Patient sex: F
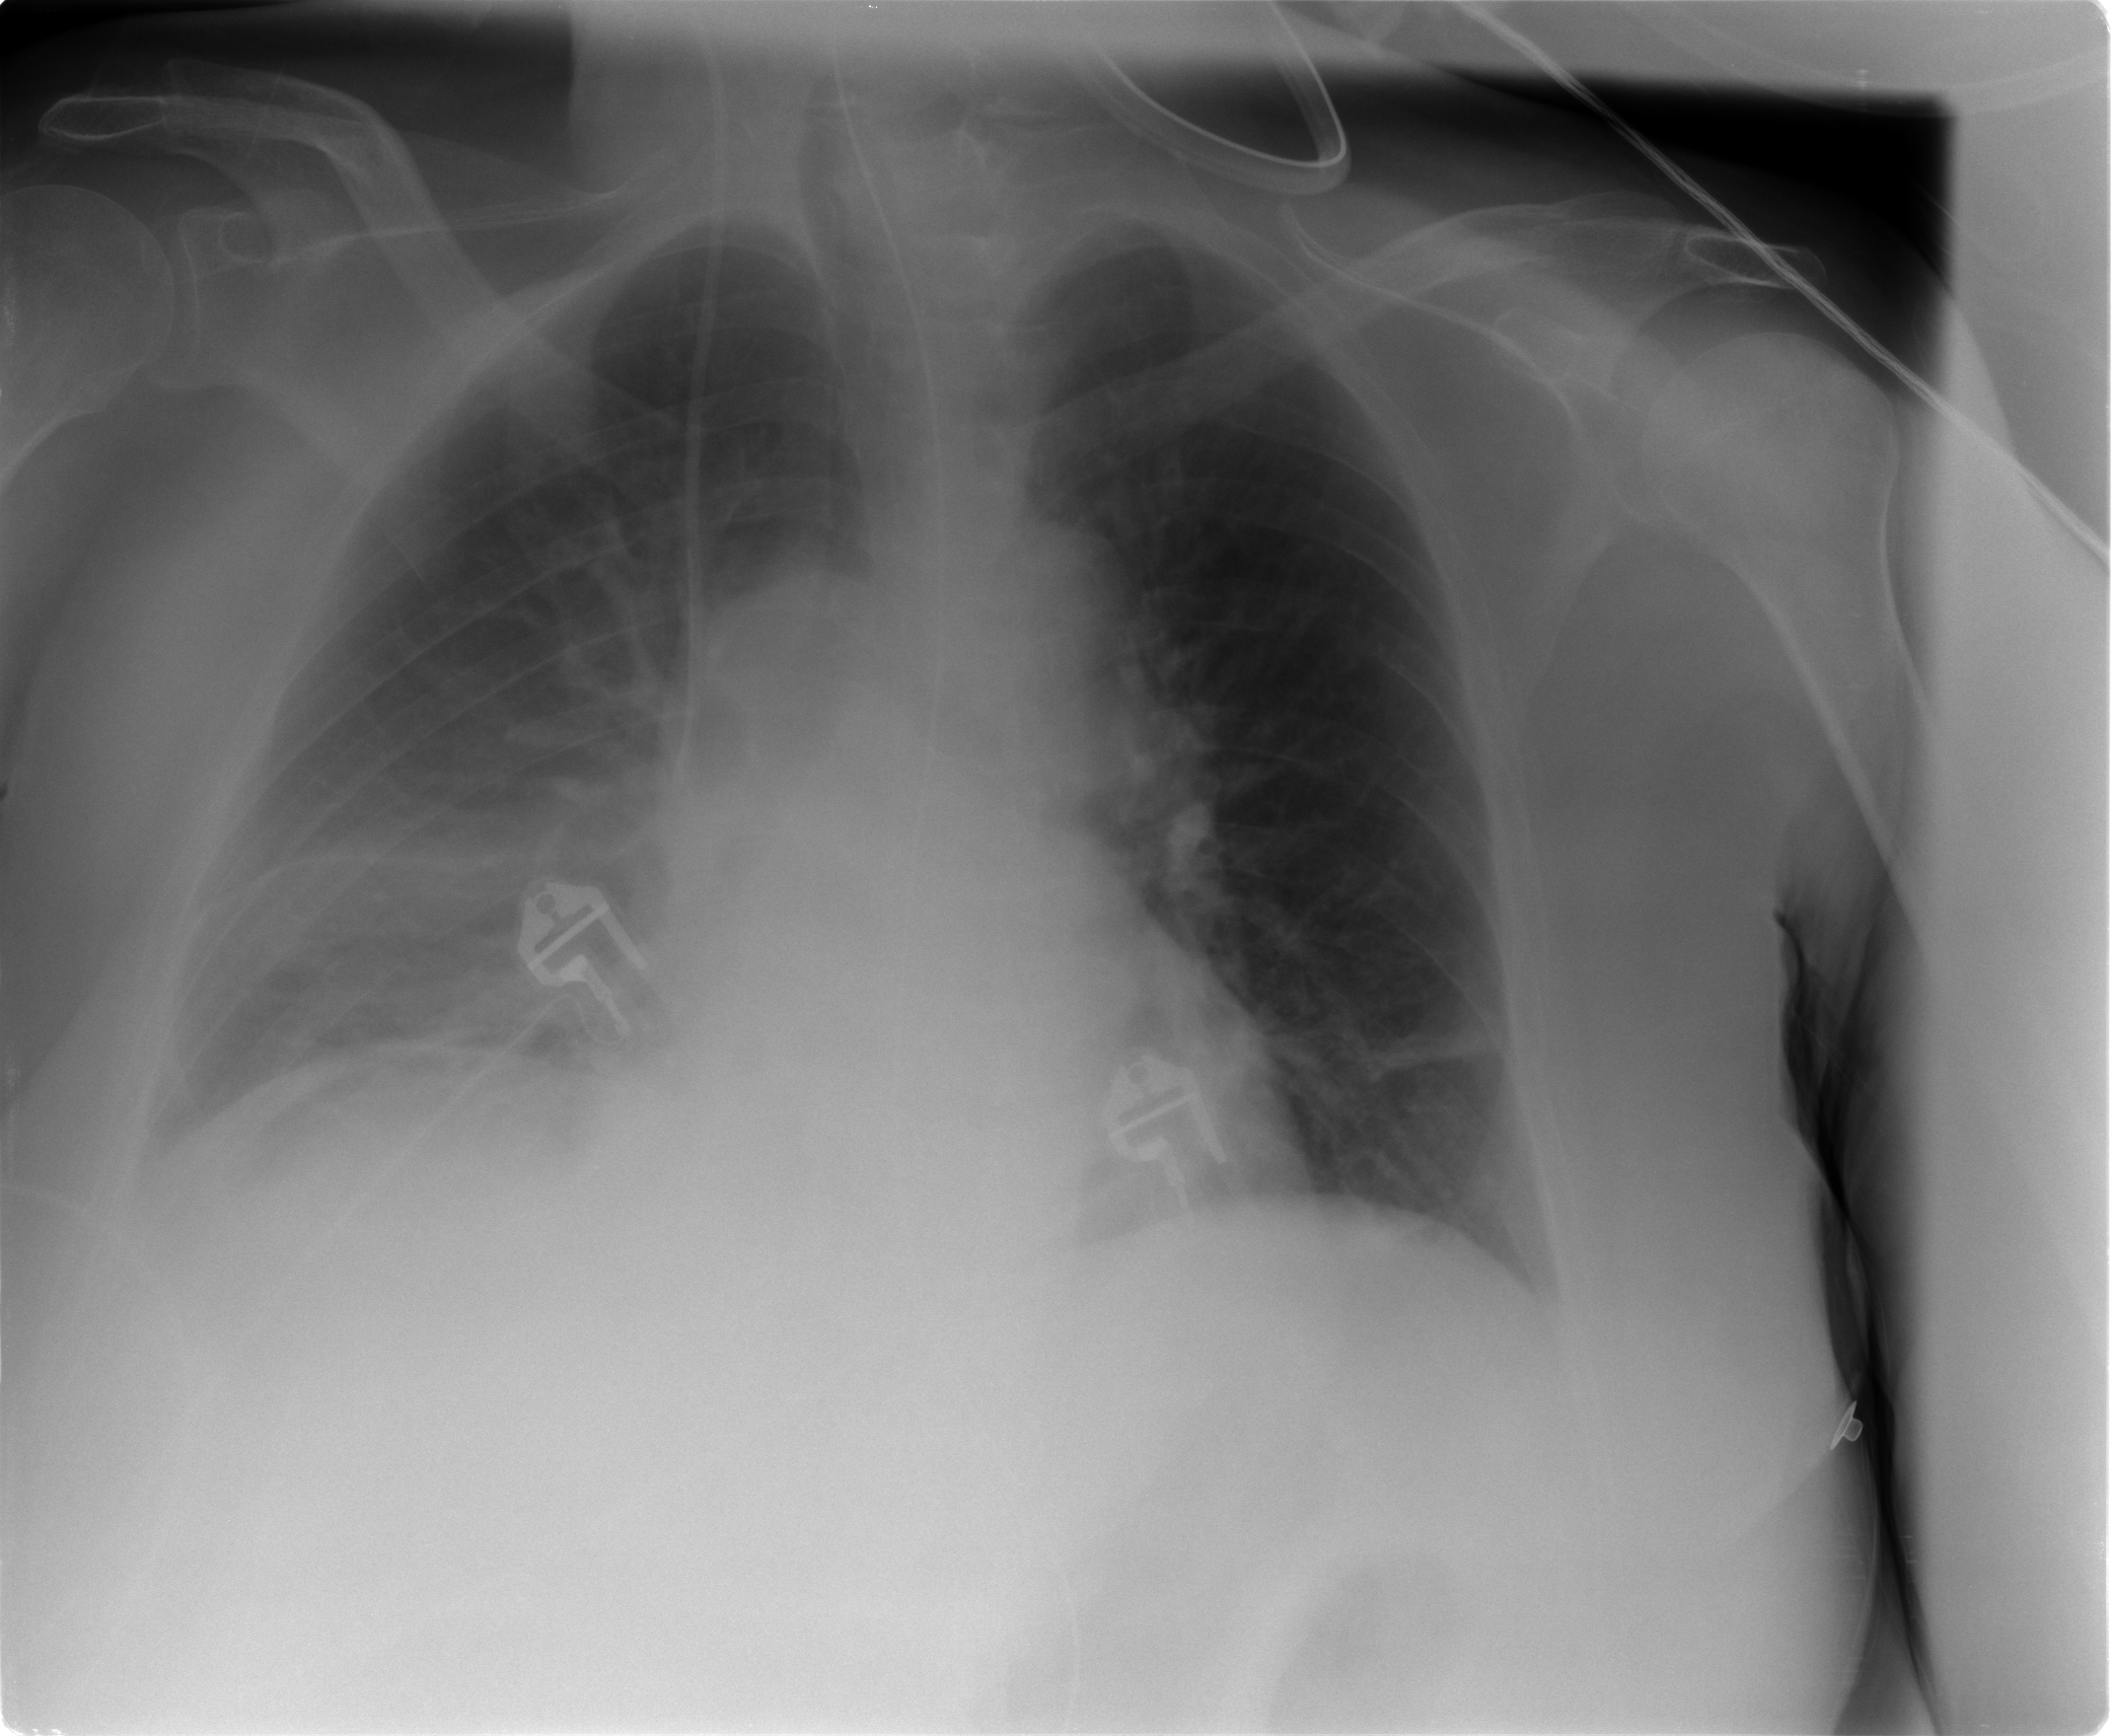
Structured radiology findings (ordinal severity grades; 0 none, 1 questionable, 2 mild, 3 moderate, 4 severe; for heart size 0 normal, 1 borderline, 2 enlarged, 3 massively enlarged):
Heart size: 2
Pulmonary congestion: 2
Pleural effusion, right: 2
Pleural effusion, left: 1
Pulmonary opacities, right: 1
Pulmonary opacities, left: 0
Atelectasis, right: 3
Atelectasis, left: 2